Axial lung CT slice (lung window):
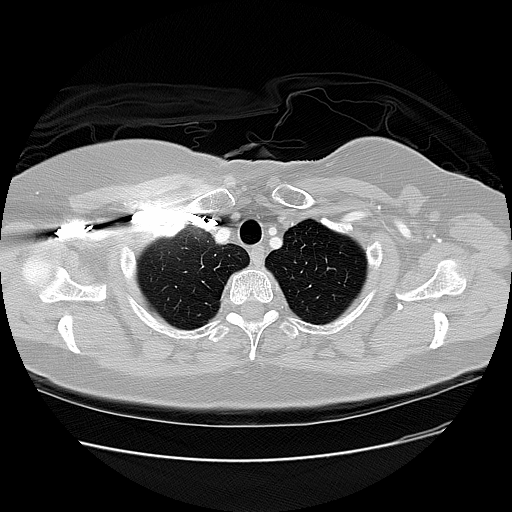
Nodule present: no